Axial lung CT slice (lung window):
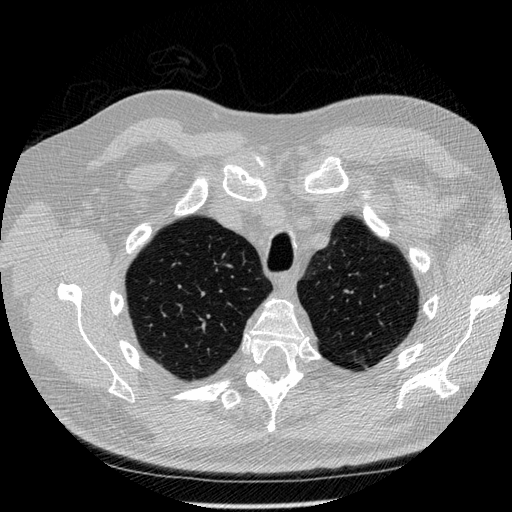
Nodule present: no